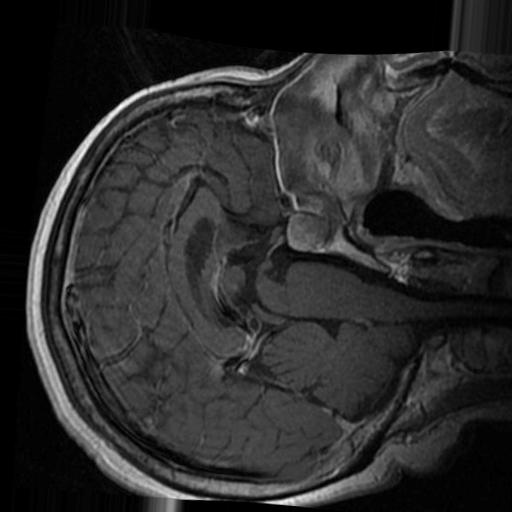
Label: brain_tumor